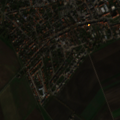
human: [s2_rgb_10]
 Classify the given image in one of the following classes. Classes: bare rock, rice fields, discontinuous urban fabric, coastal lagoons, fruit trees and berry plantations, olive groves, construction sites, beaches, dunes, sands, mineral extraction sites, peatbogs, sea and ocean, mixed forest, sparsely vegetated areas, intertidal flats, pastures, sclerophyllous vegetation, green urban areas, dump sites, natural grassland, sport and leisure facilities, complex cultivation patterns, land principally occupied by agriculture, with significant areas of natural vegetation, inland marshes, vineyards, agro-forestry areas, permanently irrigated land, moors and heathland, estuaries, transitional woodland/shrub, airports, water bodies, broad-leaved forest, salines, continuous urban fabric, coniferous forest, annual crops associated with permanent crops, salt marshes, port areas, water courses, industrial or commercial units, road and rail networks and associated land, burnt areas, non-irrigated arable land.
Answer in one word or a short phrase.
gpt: discontinuous urban fabric, non-irrigated arable land